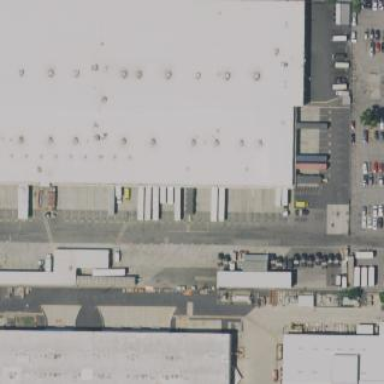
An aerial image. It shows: Warehouse.